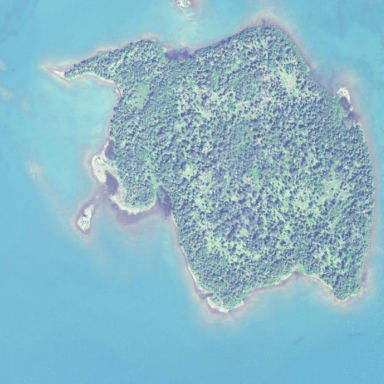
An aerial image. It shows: Islet.